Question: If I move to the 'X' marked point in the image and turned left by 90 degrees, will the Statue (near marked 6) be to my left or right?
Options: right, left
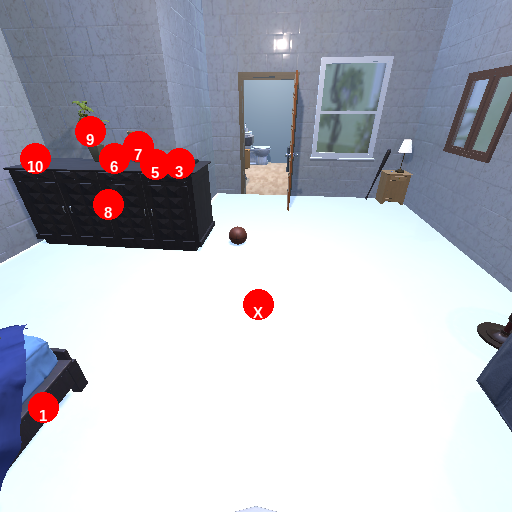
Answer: right